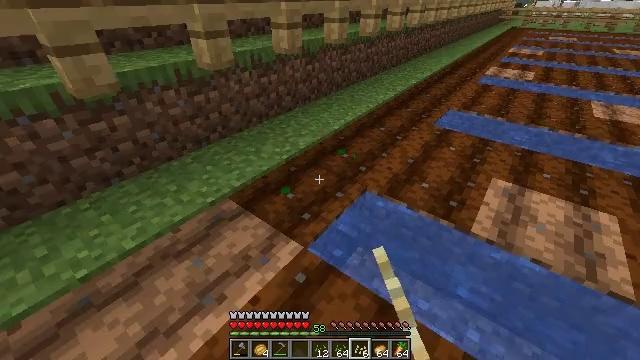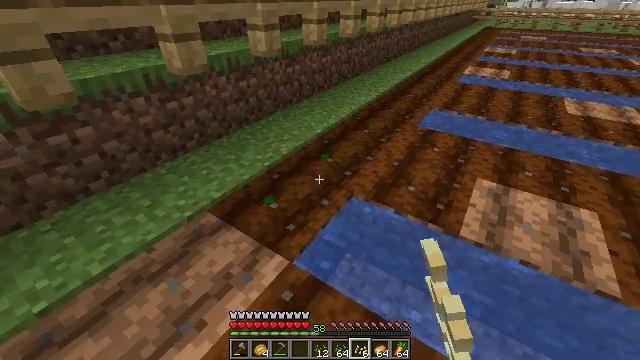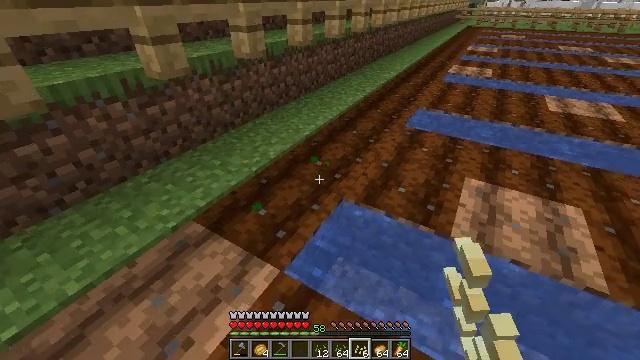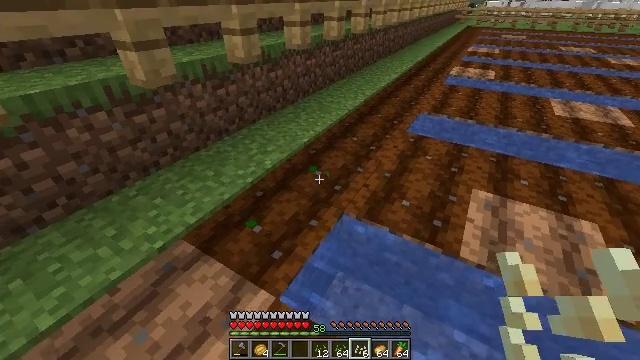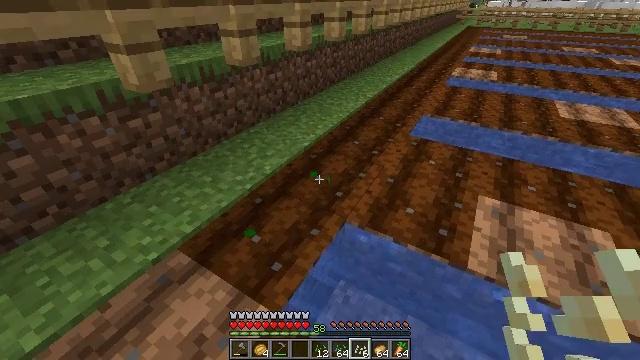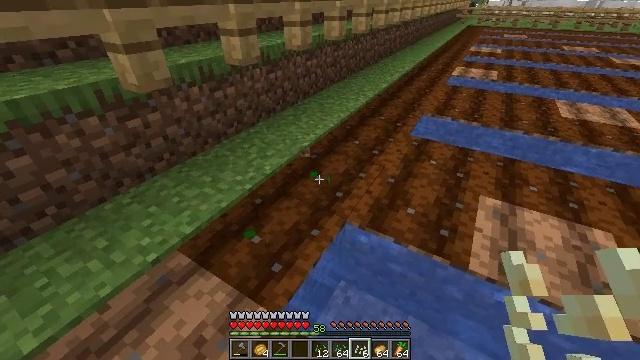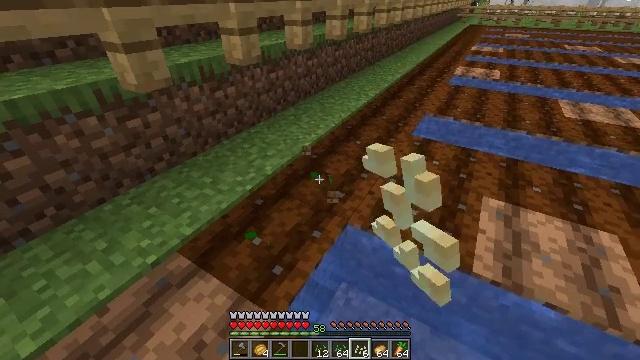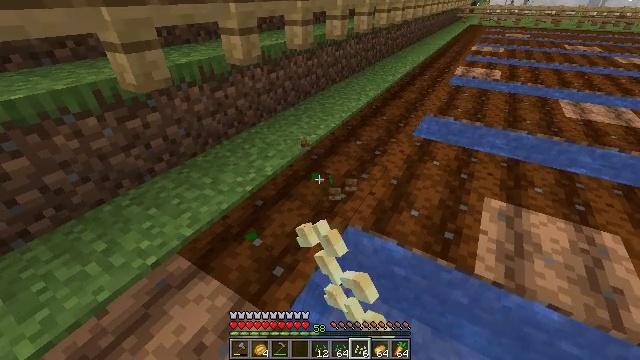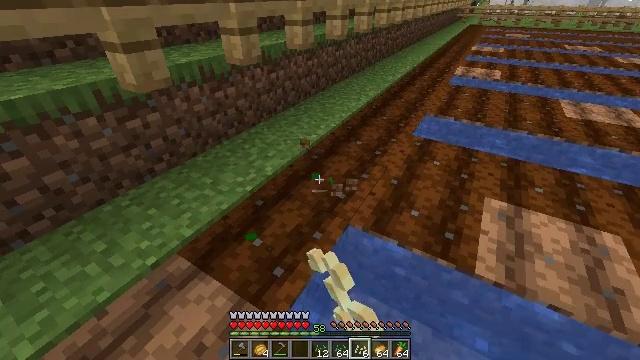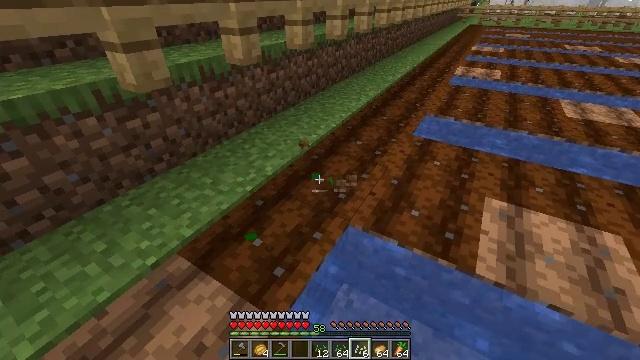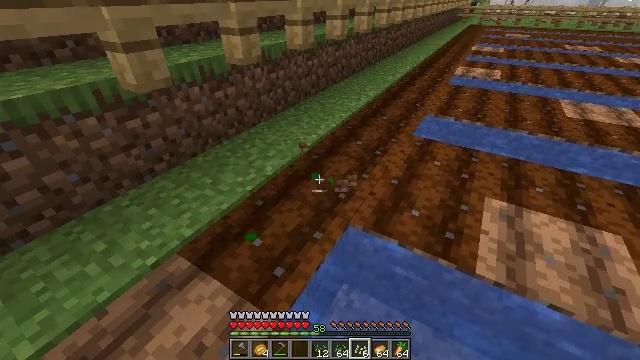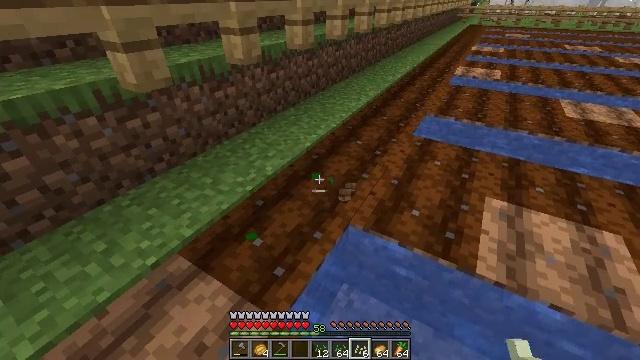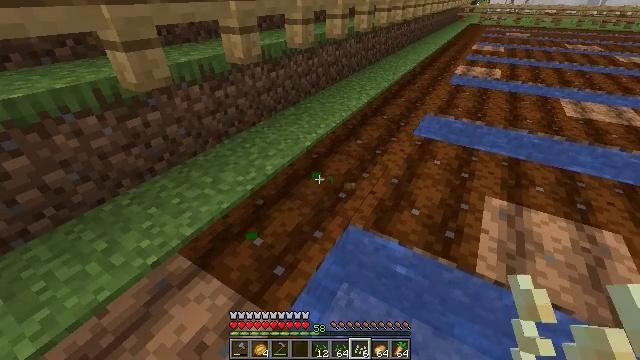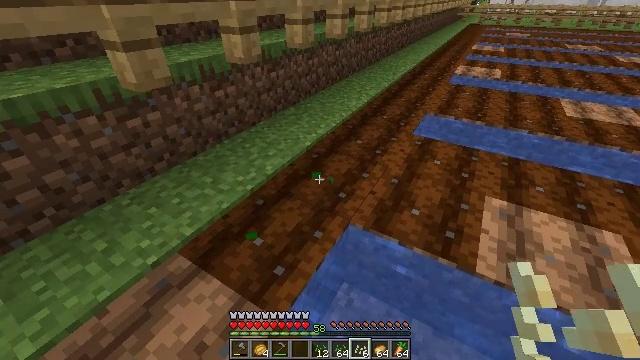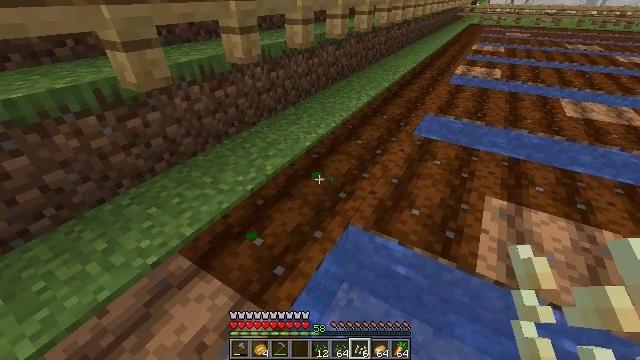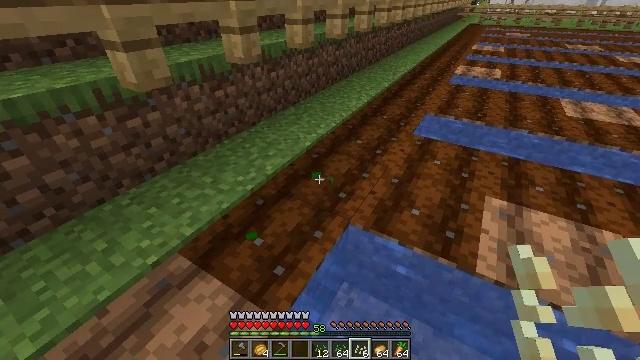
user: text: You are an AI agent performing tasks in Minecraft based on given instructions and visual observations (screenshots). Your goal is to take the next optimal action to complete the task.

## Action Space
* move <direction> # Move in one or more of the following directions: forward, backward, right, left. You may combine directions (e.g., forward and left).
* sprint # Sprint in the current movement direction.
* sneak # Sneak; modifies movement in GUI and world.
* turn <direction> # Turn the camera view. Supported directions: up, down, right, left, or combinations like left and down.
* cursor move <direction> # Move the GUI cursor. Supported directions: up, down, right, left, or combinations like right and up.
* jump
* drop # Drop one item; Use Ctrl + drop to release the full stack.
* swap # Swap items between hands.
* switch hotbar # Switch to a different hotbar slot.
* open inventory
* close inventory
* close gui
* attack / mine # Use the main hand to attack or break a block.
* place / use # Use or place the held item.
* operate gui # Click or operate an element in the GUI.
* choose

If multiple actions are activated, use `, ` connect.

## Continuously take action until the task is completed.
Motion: motion action
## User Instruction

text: Attack the pumpkin stem to gather it.
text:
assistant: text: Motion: move forward, turn right
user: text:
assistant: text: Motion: move forward, turn right
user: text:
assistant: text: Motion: no_op
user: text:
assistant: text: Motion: no_op
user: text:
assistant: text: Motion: attack / mine
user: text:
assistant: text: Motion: attack / mine
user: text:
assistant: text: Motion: attack / mine
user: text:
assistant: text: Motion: no_op
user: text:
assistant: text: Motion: no_op
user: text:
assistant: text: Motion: no_op
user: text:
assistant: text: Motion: no_op
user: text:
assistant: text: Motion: no_op
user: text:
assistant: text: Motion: no_op
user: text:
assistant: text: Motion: no_op
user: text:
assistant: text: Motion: no_op
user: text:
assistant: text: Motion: no_op
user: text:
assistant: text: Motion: turn right
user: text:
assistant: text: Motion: no_op
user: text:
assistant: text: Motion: attack / mine
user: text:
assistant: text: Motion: attack / mine
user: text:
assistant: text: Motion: no_op
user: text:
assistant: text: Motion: no_op
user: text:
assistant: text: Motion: no_op
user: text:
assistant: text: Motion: no_op
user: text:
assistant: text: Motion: no_op
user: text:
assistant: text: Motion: no_op
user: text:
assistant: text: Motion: attack / mine
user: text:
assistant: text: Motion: attack / mine
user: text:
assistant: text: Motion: attack / mine
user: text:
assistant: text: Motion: no_op